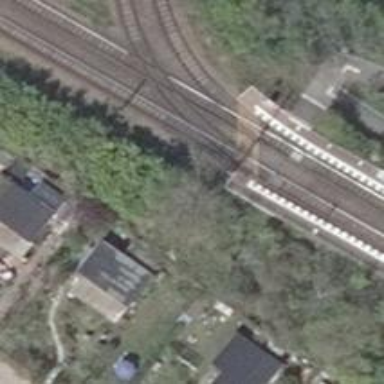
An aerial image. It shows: Tram crossing on the railway.